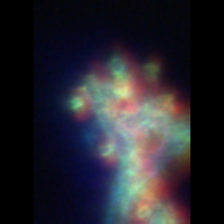
Taxon: Ciliates
Group: Other